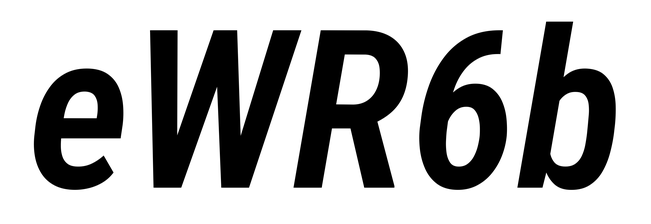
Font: Roboto-Italic_Condensed_SemiBold_Italic